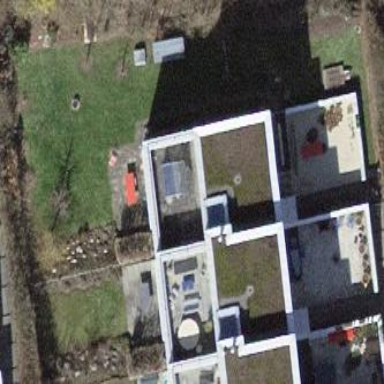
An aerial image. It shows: Residential building.